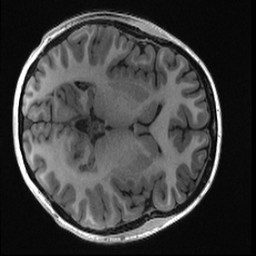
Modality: T1w
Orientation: axial